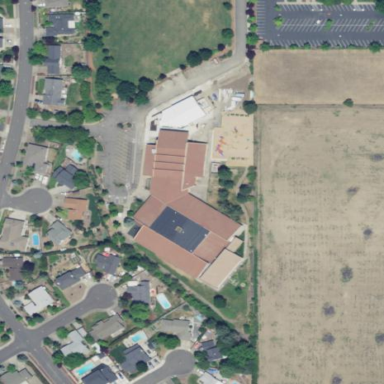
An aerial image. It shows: School building.